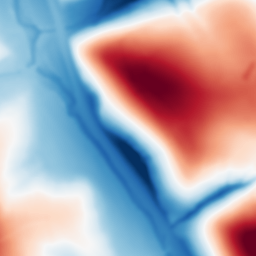
Category: multiscale
Decomposition family: dog_multiscale
Decomposition parameters: sigma_ratio: 2
n_scales: 5
base_sigma: 2
Upsampling method: sinc_blackman
Upsampling parameters: scale: 2
kernel_size: 8
Upsampling scale: 2